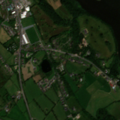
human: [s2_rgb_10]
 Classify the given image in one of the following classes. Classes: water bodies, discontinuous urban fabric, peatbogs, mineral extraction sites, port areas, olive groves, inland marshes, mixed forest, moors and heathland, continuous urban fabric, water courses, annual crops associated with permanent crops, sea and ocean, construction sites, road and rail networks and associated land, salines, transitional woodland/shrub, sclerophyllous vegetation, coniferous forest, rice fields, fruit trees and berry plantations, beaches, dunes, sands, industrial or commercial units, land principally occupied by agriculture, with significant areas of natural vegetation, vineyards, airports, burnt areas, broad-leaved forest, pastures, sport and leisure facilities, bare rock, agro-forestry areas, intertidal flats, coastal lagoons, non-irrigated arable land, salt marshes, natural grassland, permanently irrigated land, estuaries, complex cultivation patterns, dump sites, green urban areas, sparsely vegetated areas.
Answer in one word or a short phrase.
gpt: discontinuous urban fabric, road and rail networks and associated land, pastures, land principally occupied by agriculture, with significant areas of natural vegetation, water bodies